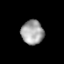
Tissue: prostate
Cell type: T cells
Senescence score: 0.1977
Nuclear area (px): 529
Mean DAPI intensity: 163.089